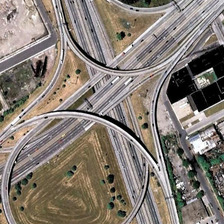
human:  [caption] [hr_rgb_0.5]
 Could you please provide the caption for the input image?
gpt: several buildings and some green trees are sparsely near a viaduct with a circle .

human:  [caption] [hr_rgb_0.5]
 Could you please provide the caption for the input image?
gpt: several buildings and some green trees are sparsely near a viaduct with a circle .

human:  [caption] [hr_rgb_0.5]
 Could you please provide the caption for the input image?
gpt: several buildings and some green trees are sparsely near a viaduct with a circle .

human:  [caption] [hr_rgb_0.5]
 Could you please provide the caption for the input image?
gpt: several buildings and some green trees are sparsely near a viaduct with a circle .

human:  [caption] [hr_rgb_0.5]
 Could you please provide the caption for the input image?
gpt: several buildings and some green trees are sparsely near a viaduct with a circle .